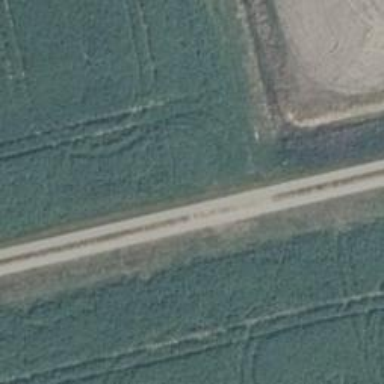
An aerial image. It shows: Track road with concrete surface and grade 1 track type.